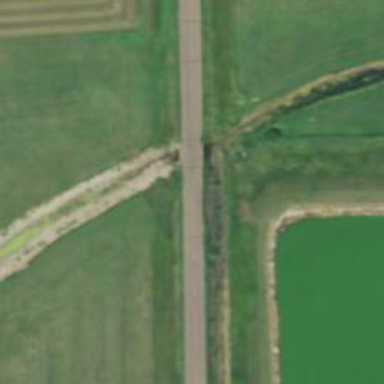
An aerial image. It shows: Unclassified road.